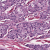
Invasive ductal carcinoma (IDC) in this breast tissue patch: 1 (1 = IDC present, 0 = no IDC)